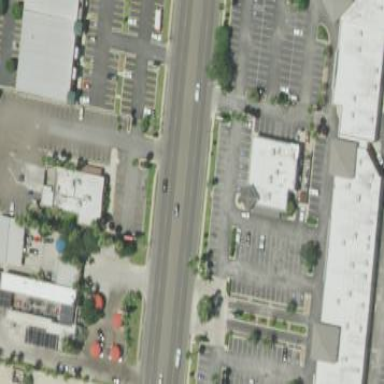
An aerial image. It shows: Retail building.